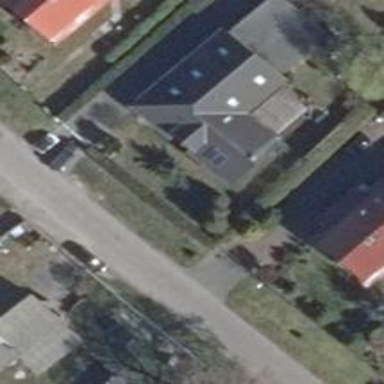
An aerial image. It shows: Part of building.